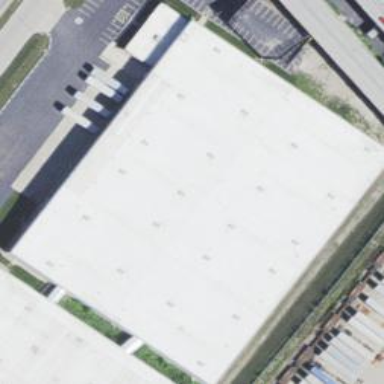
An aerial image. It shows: Warehouse.